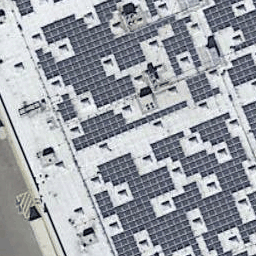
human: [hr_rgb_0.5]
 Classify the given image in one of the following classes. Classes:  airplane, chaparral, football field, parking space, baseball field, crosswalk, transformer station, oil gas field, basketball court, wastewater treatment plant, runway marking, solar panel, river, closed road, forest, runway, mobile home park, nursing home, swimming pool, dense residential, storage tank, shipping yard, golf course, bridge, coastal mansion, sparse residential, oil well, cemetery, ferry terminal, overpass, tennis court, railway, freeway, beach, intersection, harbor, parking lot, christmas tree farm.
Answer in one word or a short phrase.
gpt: solar panel